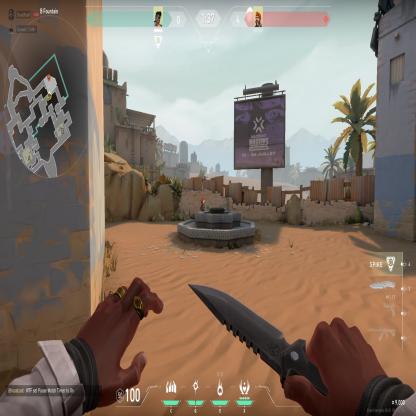
Label: enemy